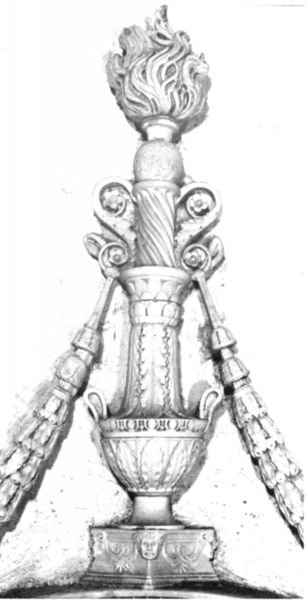
Titel: Grabmal für Carlo Marsuppini
Künstler: Desiderio da Settignano
Standort: Florenz, S. Croce (EU - I - Toskana)
Schlagwörter: blätter, feuer, kopf, schatten, weiß, blumen, grau, köpfe, schwarz, skizze, säule, zeichnung, ornament, gesichter, gesicht, stein, fransen, kelch, girlande, brunnen, krug, skulptur, studie, abstrakt, verzierung, tasse, kordel, podest, flamme, brennen, denkmal, gewunden, blattwerk, volute, fackel, spirale, verziehrt, abbildung, kringel, vertikal, eingedreht, asd, sudie